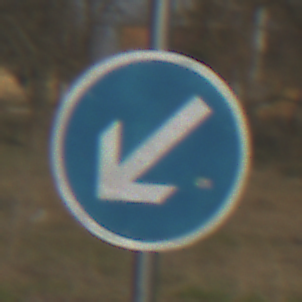
Verkehrszeichen: VorgeschriebeneVorbeifahrtLinks
Umgebung: Outdoor, Suburban
Tageszeit: MorningAfternoon
Wetter: PartlyCloudy
Licht: Natural
Jahreszeit: NotSpecified
Kontrast: HighContrast